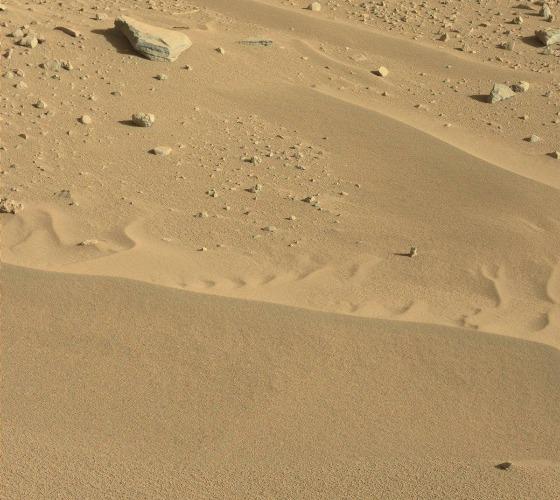
Terrain classes present: Gravel / Sand / Soil, Rock, Shadow